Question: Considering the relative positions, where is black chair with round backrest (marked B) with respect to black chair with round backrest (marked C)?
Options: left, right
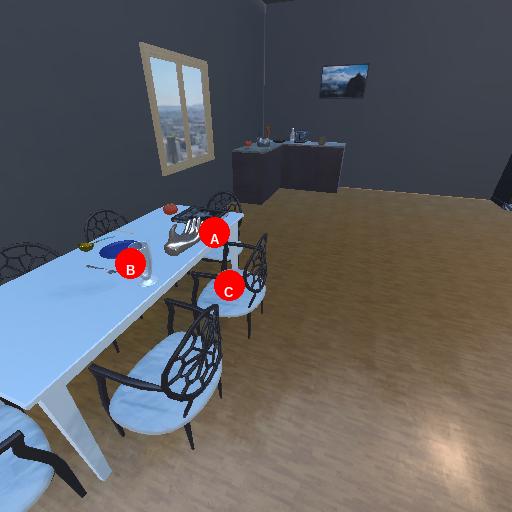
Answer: left